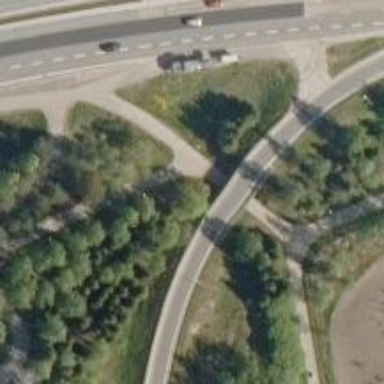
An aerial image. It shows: Bridge with asphalt surface. It is part of the trunk link highway.